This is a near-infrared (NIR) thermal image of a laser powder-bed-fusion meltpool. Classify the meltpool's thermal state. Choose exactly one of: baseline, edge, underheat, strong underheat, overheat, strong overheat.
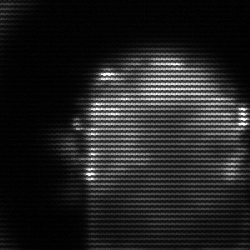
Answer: baseline